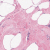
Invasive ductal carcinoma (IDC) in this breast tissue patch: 0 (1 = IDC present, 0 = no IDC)